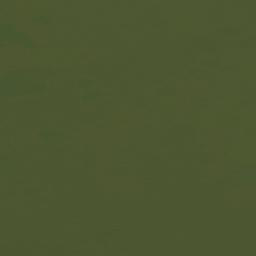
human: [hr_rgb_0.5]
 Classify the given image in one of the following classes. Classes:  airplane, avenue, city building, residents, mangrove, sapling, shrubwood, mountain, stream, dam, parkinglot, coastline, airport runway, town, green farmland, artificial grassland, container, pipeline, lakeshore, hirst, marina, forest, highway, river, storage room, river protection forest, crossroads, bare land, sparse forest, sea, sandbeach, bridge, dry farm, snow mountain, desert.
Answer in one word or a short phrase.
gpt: sea